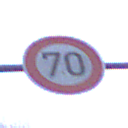
Verkehrszeichen: Geschwindigkeit70
Umgebung: Outdoor, Nature
Tageszeit: MorningAfternoon
Wetter: PartlyCloudy
Licht: Natural
Jahreszeit: NotSpecified
Kontrast: HighContrast